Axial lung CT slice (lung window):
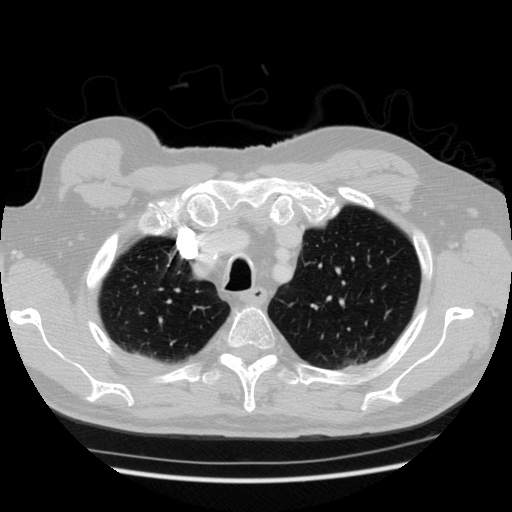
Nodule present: no